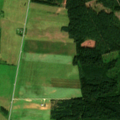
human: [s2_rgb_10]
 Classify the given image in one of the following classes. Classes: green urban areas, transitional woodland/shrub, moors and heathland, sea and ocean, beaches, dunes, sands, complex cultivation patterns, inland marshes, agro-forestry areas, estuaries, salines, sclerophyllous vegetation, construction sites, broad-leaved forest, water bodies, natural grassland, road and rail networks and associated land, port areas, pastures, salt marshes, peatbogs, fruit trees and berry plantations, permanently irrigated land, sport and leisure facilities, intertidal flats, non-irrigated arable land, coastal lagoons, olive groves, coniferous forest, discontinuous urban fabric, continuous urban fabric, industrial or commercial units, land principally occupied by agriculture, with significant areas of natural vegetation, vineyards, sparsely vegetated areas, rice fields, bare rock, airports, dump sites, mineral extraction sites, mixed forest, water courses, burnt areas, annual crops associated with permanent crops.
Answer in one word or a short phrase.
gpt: non-irrigated arable land, land principally occupied by agriculture, with significant areas of natural vegetation, coniferous forest, transitional woodland/shrub